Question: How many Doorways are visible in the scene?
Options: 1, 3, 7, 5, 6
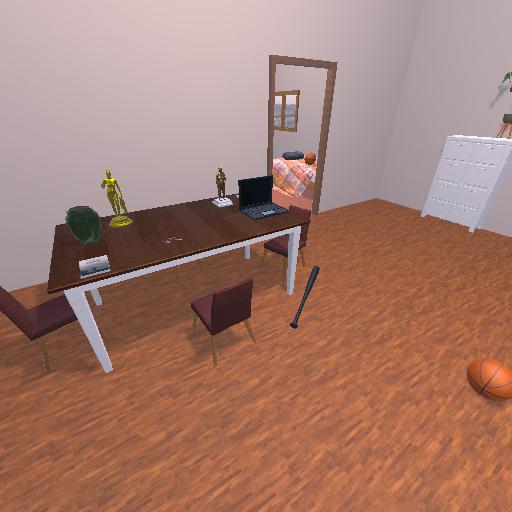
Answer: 1